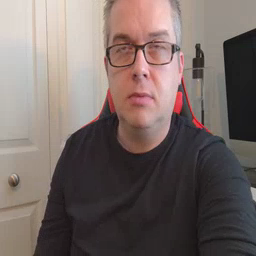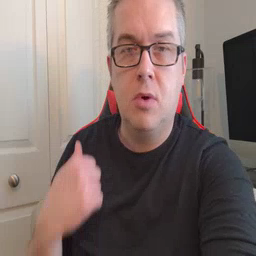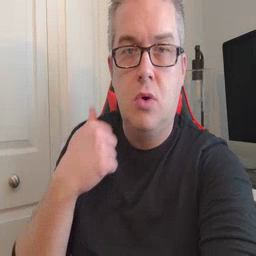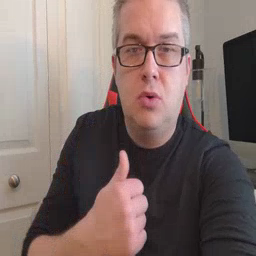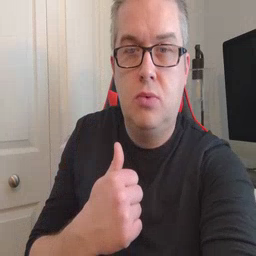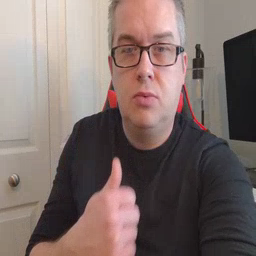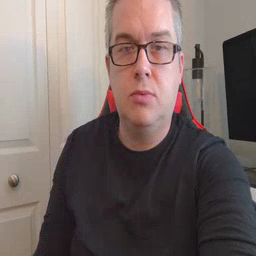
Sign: jacket